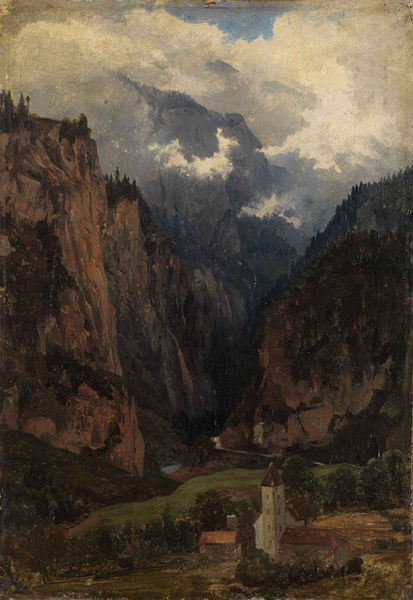
Titel: Via Mala mit Kirche im Vordergrund
Künstler: Johann Wilhelm Schirmer
Standort: Karlsruhe
Institution: Staatliche Kunsthalle Karlsruhe
Schlagwörter: berg, himmel, blue, church, red, white, window, black, dark, gray, green, painting, secret, windows, yellow, pink, brown, perspective, cliff, cloud, clouds, rock, rocks, sky, tree, building, field, hills, house, lake, landscape, mountain, mountains, nature, orange, water, alps, horizon, roof, sun, tower, trees, village, forest, grass, light, pine, river, stream, bushes, road, color, shadow, cliffs, storm, meadow, town, outside, rural, valley, buildings, rain, farm, glacier, peaks, outdoors, fields, spire, steeple, range, tan, landschaft, crags, gebirge, nightmare, kirche, countryside, gemälde, rocky, tal, filed, moutain, hidden, altitude, craggy, chasm, sliffs, vale, +berg, bewrg, gake, sliff, scarps